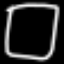
Label: square